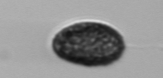
Label: Pseudochattonella_farcimen